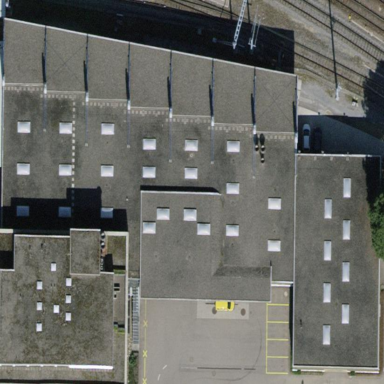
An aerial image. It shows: Post depot.